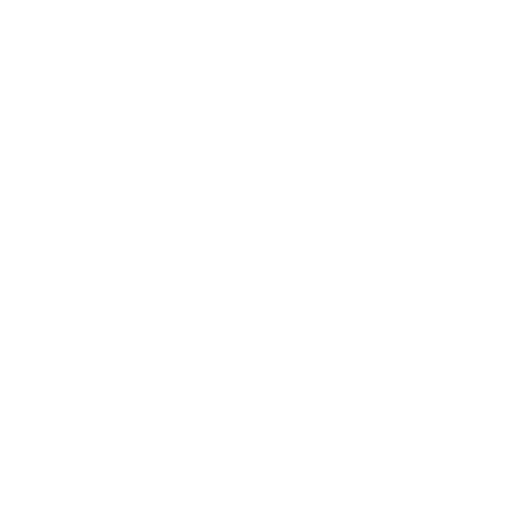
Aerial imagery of island in Alaska named Blank Islands containing only unknown